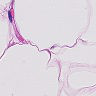
Metastatic tissue present: no